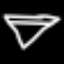
Label: diamond